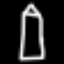
Label: pencil